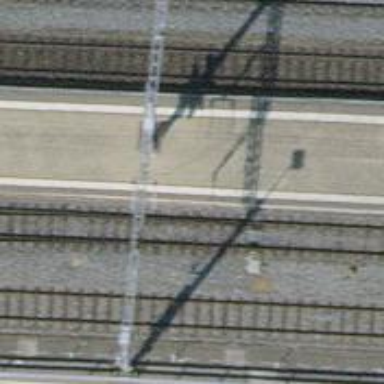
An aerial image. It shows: Railway switch.